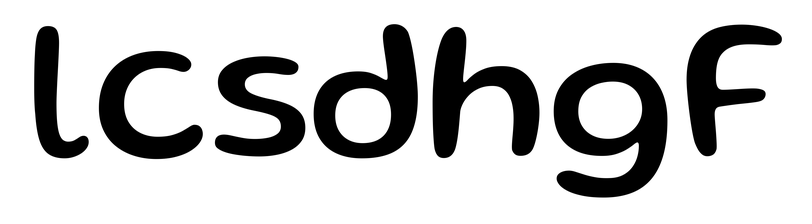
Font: Gluten_Regular